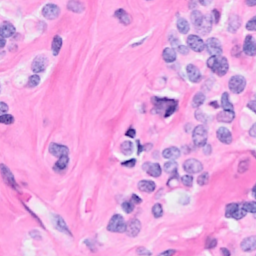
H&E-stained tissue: Breast